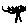
Label: tree